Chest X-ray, AP view. Patient: 46 years old, sex M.
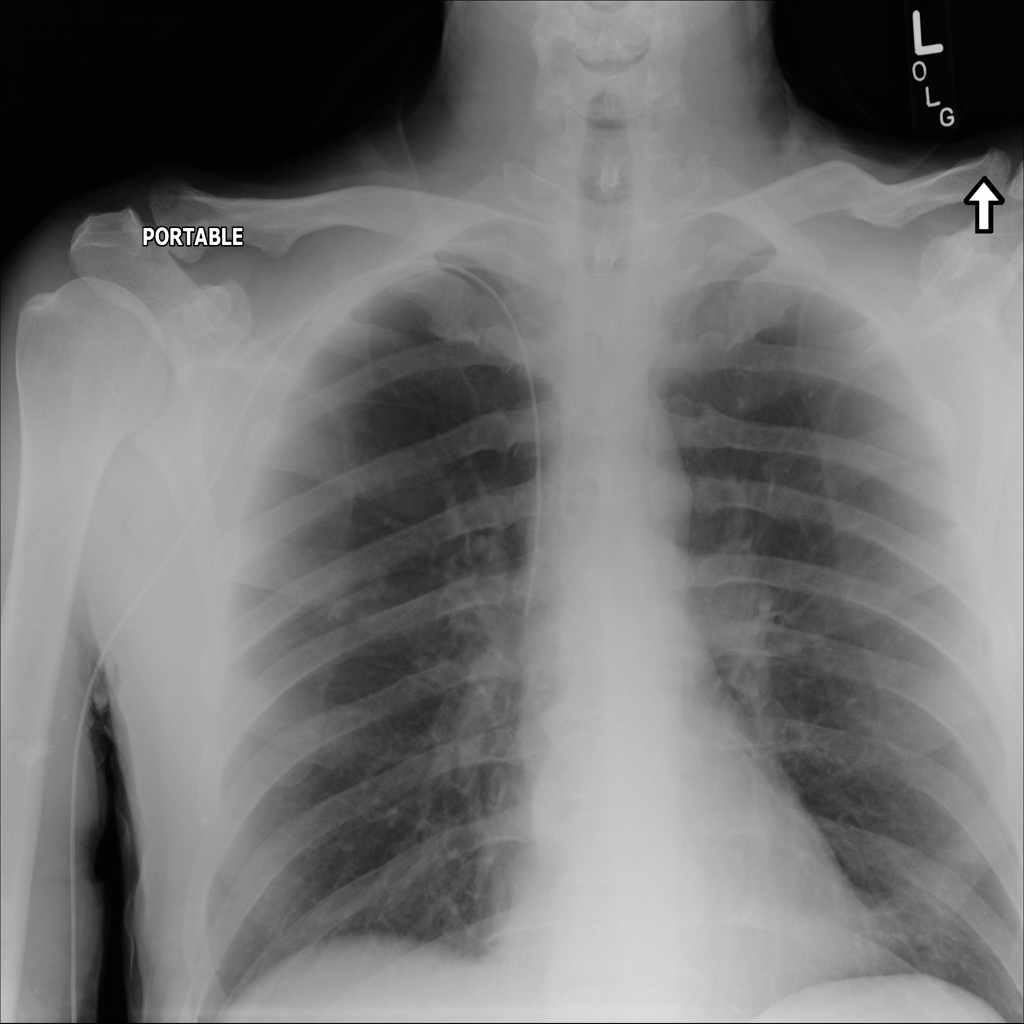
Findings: No Finding